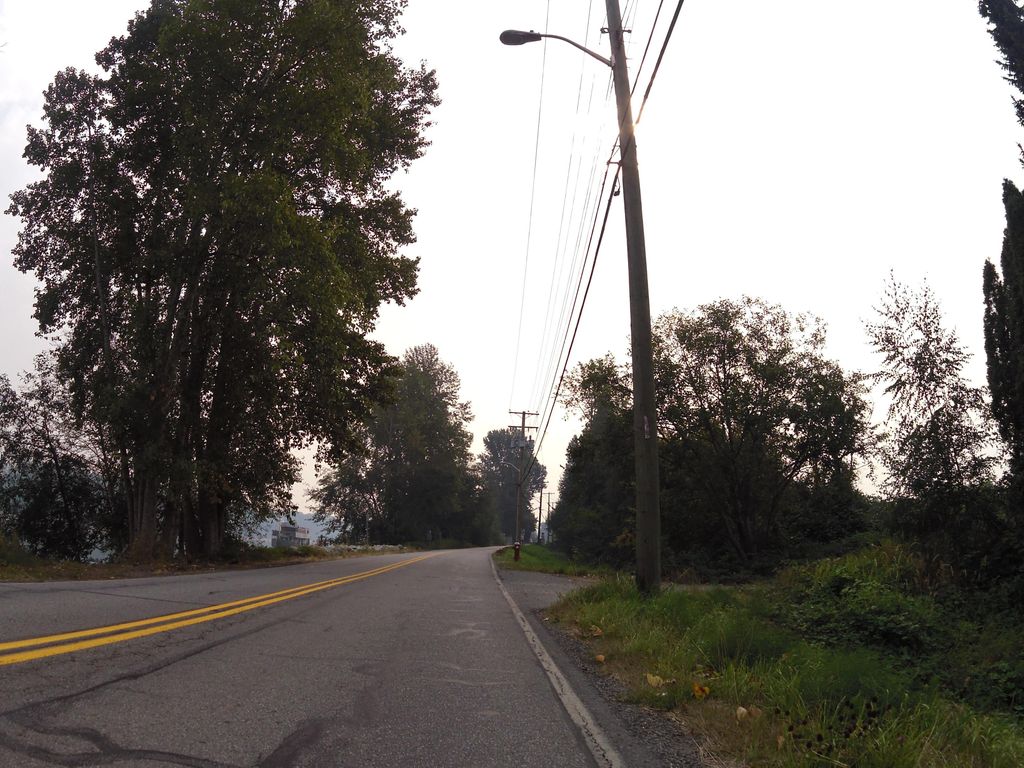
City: vancouver